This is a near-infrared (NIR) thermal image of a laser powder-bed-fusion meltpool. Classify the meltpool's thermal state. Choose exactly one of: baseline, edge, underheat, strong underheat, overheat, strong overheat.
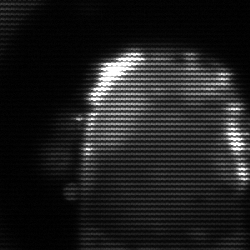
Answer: baseline